Question: I have to build this website and I am faced with a unique challenge of alternating Trapezium Divs. I have never come across anything like this before and I have no idea how to achieve this. To make things more complicated, this is going to be a responsive website.
Any ideas?

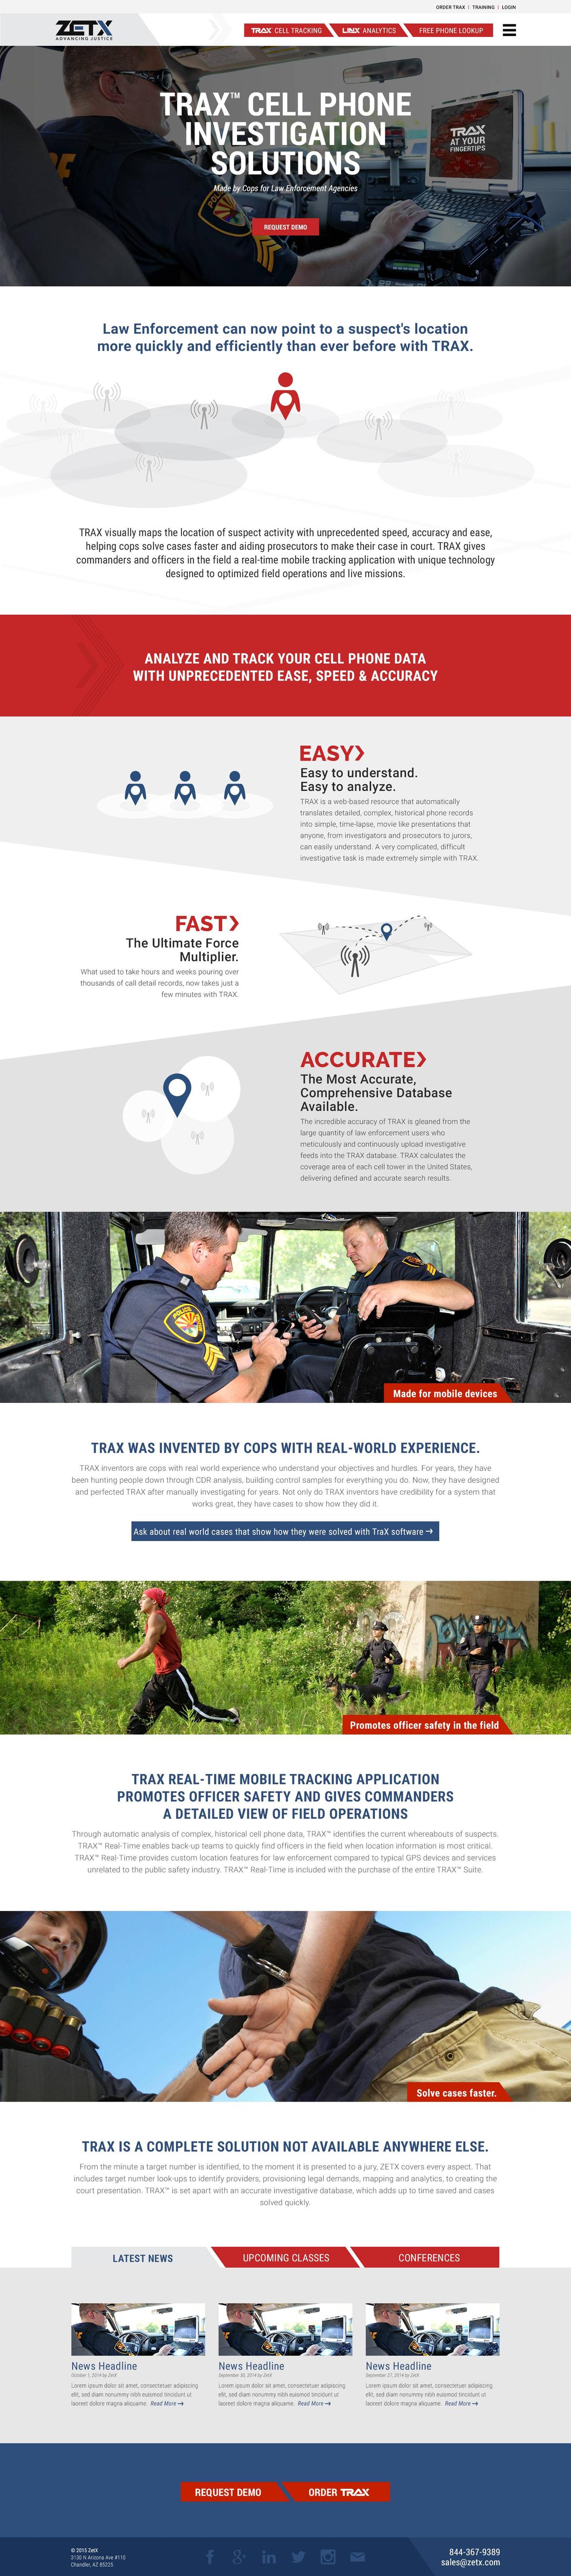
Answer: You could use the SkewX transform to skew a div's before element:
'''
div {
height: 50px;
display: inline-block;
background: lightgray;
padding: 10px;
line-height: 50px;
text-align: center;
position: relative;
transition: all 0.6s;
z-index:1;
}
div:before {
content: "";
position: absolute;
height: inherit;
background: inherit;
top: 0;
left: 30%;
height: 70px;
width: 100%;
-webkit-transform: skewX(45deg);
-moz-transform: skewX(45deg);
transform: skewX(45deg);
z-index: -1;
}
div:hover {
background: tomato;
}
'''
'''
<div>Some text here</div>
'''
---
You could do this for many different trapeziums:
'''
html,
body {
margin: 0;
padding: 0;
text-align: center;
}
body {
background: blue;
}
div {
height: 50px;
display: inline-block;
background: lightgray;
line-height: 50px;
text-align: center;
position: relative;
transition: all 0.6s;
cursor: pointer;
z-index: 1;
}
.right:before {
content: "";
position: absolute;
height: inherit;
background: inherit;
top: 0;
left: 50%;
height: 100%;
width: 100%;
-webkit-transform: skewX(45deg);
-moz-transform: skewX(45deg);
transform: skewX(45deg);
z-index: -1;
}
div:hover {
background: tomato;
}
.left {
margin-left: 50px;
}
.right {
margin-right: 50px;
}
.left:after {
content: "";
position: absolute;
height: inherit;
background: inherit;
top: 0;
left: -50%;
height: 100%;
width: 100%;
-webkit-transform: skewX(-45deg);
-moz-transform: skewX(-45deg);
transform: skewX(-45deg);
z-index: -1;
}
'''
'''
<div class="right">Some Text saying</div>
<br/>
<br/>
<div class="left">how much I love the</div>
<br/>
<br/>
<div class="left right">MINIONS!</div>
'''